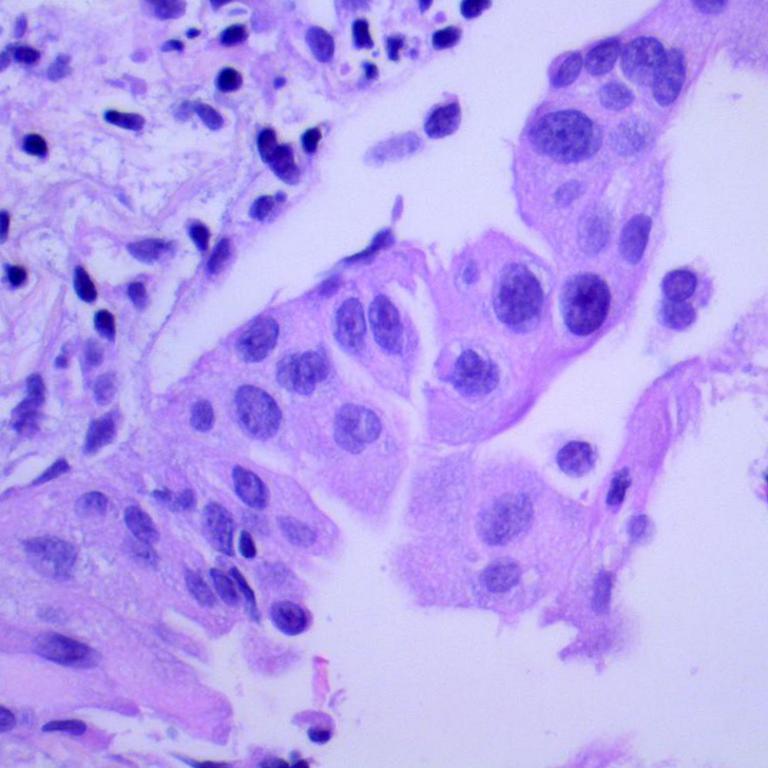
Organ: lung
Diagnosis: adenocarcinomas